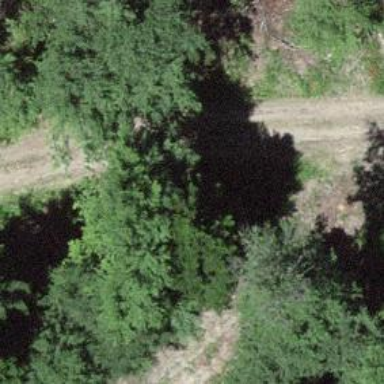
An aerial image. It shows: Unpaved path.